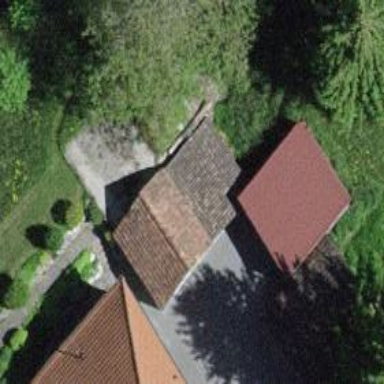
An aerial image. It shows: Barn.